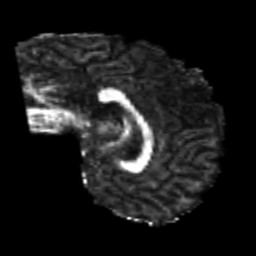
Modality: FA
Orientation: sagittal
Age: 25
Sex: male
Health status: healthy
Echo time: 0.074 s